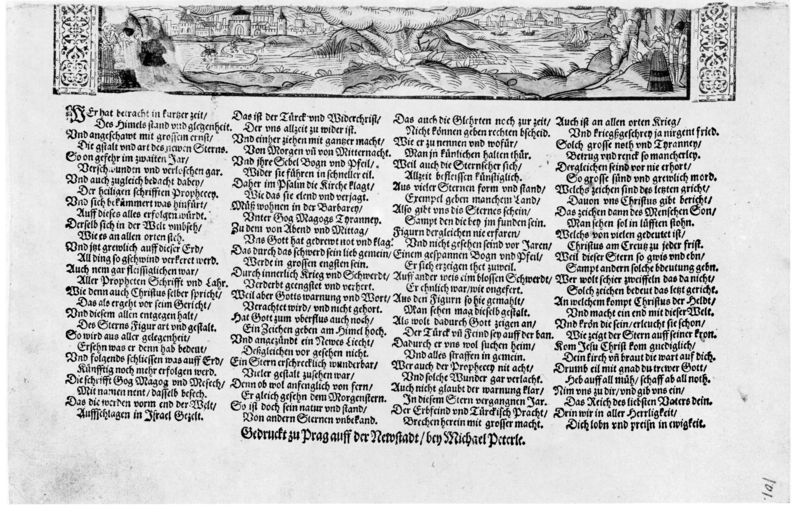
Titel: WEr hat betracht in kurtzer zeit [Incipit]
Standort: Zürich.
Institution: Wickiana
Schlagwörter: baum, berg, blätter, felsen, wasser, weiß, fluss, landschaft, see, stadt, ufer, frau, geschwungen, grau, schwarz, zeichnung, blüte, gras, haus, schloss, muster, ornament, architektur, bibel, geschichte, mensch, rahmen, stein, bild, häuser, hügel, natur, kirche, vater, boot, turm, holzschnitt, schiffe, schrift, papier, vedute, berge, fels, mauer, grafik, graphik, spalten, tafel, bordüre, lesen, ornamente, deutsch, schriftzeichen, stadtansicht, vier, unterschrift, buch, burg, druck, stich, seite, illustration, schwarzweiß, text, zeitung, buchstaben, gebet, buchdruck, buchseite, pergament, seiten, zahl, gedicht, luther, eden, zeilen, absatz, bänder, emblem, heilig, kupferstich, miniatur, fraktur, gedruckt, altdeutsch, beschreibung, grotesk, michael, legende, bcuh, prag, kalligraphie, wörter, angeschnitten, lob, buchmalerei, flugschrift, majuskel, schrit, psalm, vers, altdeutsche schrift, koran, buchmalerie, reniassance, minuskel, kunstschrift, reim, tschechien, berh, druckervermerk, peterle, vorherig, incipit, ur, michael mercle, michael paerle, michael peterle, gedruck, deutschbuch